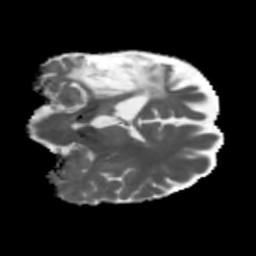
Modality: MD
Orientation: coronal
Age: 56
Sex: female
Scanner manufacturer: siemens
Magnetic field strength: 3 T
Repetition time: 5.47 s
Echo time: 0.0854 s